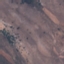
Land use / land cover class: HerbaceousVegetation